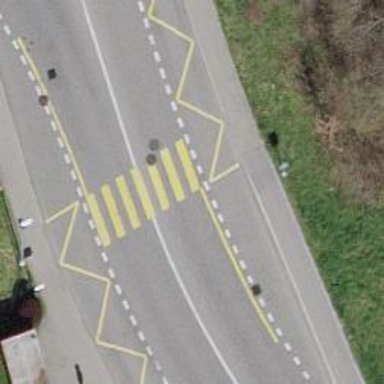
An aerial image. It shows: Footway crossing with uncontrolled zebra markings.